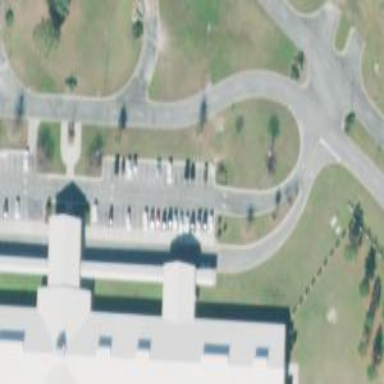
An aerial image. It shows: Parking space.